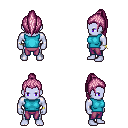
a pixel art fantasy rpg character, male body template, dark elf, purple skin, teal sleeveless shirt, magenta pants, pink long topknot hairstyle, bracelets, four views (front, back, left, right), 2x2 character sprite sheet, small pixel art, hard edges, no anti-aliasing